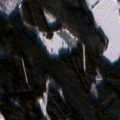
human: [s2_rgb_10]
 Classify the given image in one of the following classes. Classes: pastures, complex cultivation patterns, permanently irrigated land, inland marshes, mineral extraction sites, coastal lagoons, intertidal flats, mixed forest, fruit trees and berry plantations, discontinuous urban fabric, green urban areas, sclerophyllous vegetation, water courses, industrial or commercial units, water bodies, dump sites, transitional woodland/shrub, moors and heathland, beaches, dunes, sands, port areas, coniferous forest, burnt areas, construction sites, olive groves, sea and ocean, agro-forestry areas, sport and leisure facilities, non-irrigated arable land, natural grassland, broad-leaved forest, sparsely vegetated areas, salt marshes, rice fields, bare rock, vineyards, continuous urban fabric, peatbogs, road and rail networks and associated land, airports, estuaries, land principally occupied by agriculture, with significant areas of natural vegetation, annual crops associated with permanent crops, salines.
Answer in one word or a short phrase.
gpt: coniferous forest, peatbogs